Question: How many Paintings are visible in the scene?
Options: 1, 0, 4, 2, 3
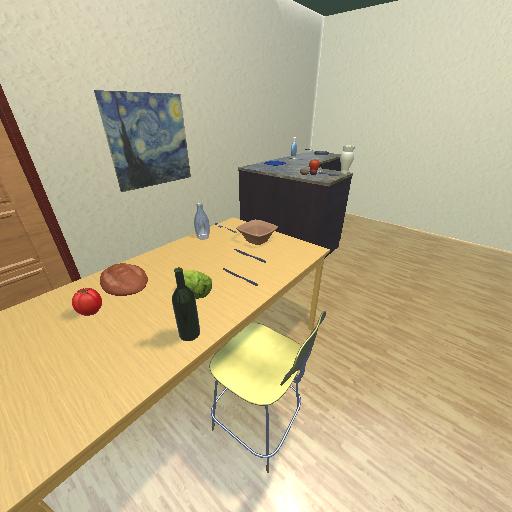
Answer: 1